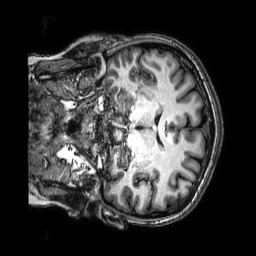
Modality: T1w
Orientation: coronal
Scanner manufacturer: philips
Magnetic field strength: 3 T
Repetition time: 0.008 s
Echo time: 0.003569 s